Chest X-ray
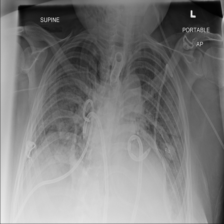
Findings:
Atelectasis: negative
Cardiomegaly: negative
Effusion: positive
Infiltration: negative
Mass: negative
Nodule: negative
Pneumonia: negative
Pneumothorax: negative
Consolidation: negative
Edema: negative
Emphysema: negative
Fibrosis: negative
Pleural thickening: negative
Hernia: negative